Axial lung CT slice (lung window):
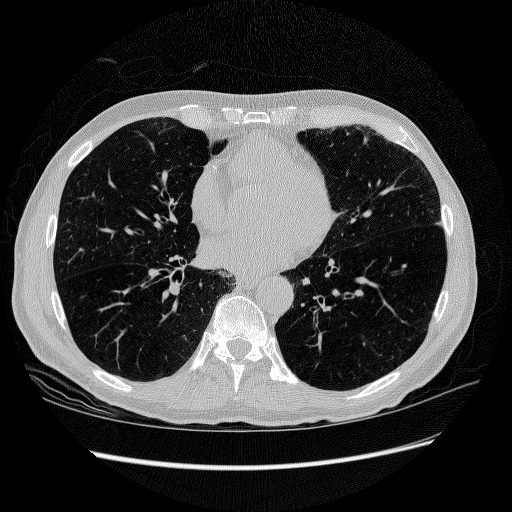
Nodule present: no